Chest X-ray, PA view. Patient: 36 years old, sex F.
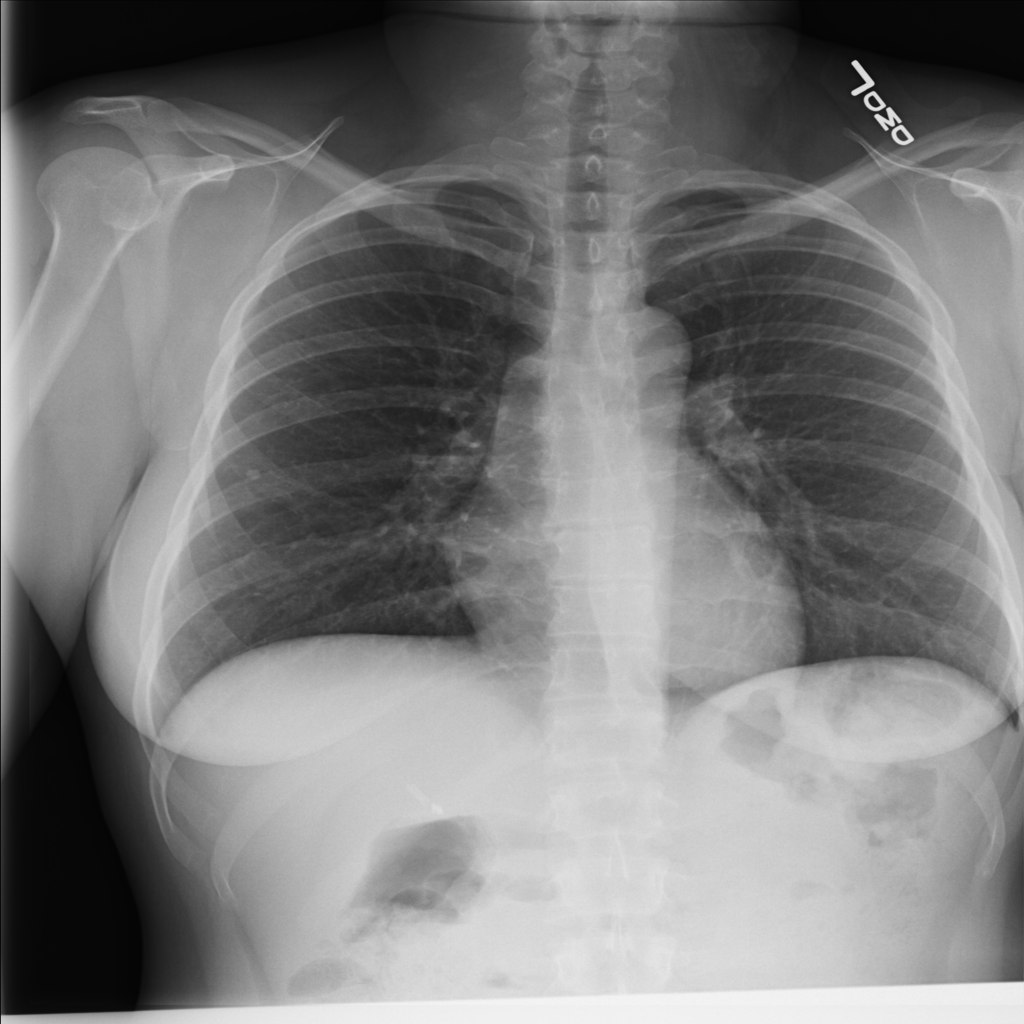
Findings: Infiltration, Nodule